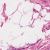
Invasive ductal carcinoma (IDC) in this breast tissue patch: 0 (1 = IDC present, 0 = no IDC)